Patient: sex M, age 43
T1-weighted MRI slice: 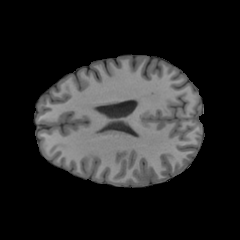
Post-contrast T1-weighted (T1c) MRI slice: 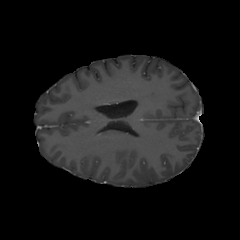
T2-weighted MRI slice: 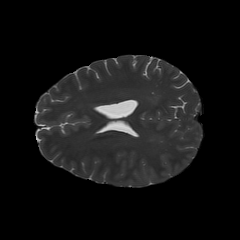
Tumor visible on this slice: no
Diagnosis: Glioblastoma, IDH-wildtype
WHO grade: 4